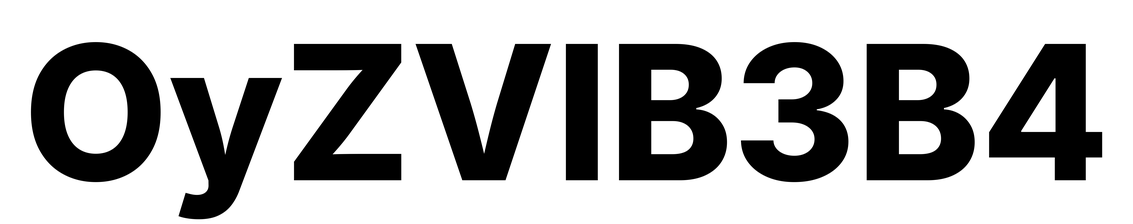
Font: Inter_ExtraBold